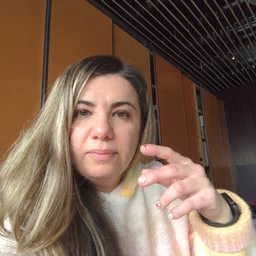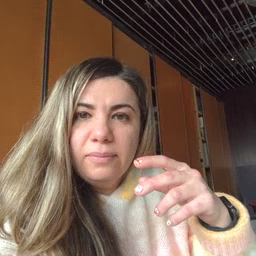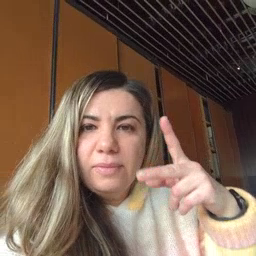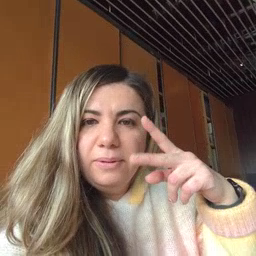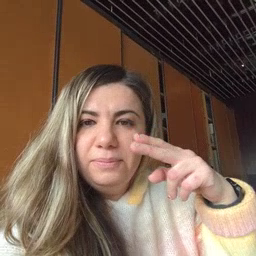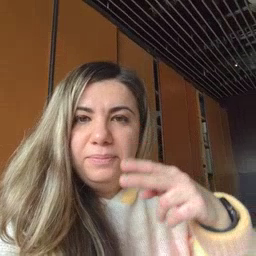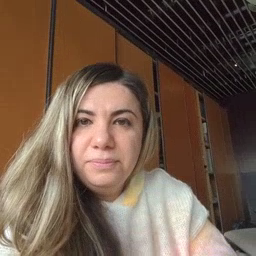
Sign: scissors